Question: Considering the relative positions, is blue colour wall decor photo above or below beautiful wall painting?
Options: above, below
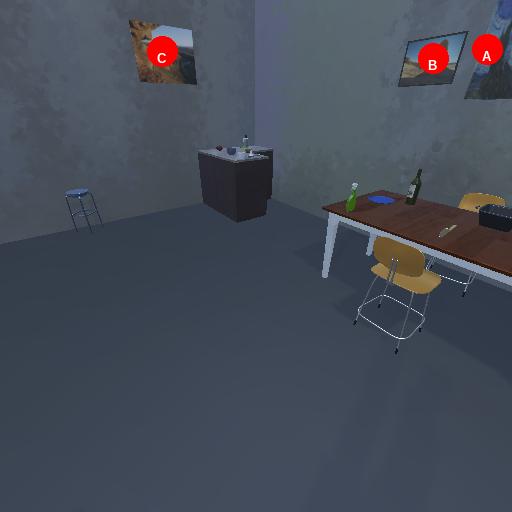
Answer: above